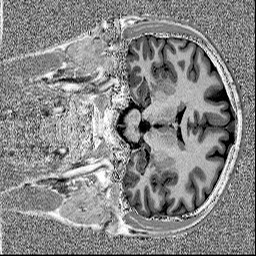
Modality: MP2RAGE
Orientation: coronal
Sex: male